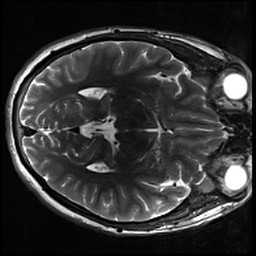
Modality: inplaneT2
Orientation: axial